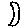
Label: moon